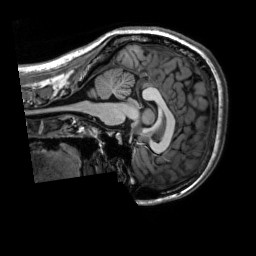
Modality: T1w
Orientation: sagittal
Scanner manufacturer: siemens
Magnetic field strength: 3 T
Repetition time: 2.3 s
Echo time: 0.00302 s